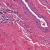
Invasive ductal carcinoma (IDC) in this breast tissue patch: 0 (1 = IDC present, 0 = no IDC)